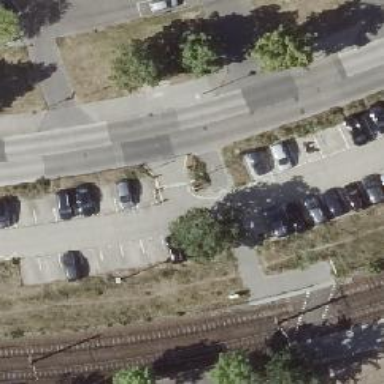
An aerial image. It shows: Concrete parking aisle designated as service road.